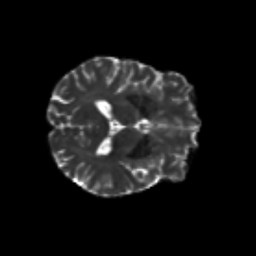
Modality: T2w
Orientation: axial
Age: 58
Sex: male
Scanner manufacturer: siemens
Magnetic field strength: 3 T
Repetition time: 8.6 s
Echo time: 0.095 s